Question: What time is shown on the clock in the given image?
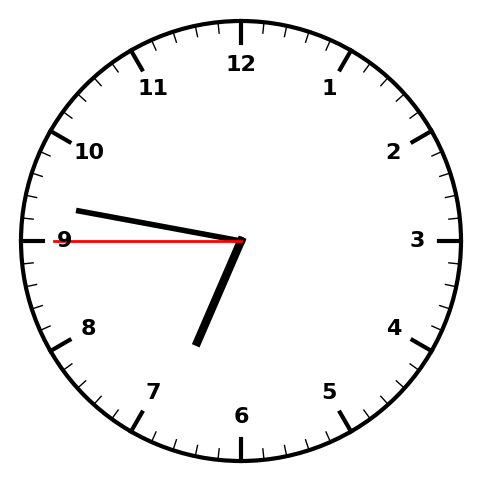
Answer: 06:46:45